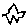
Label: star